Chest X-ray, PA view. Patient: 70 years old, sex M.
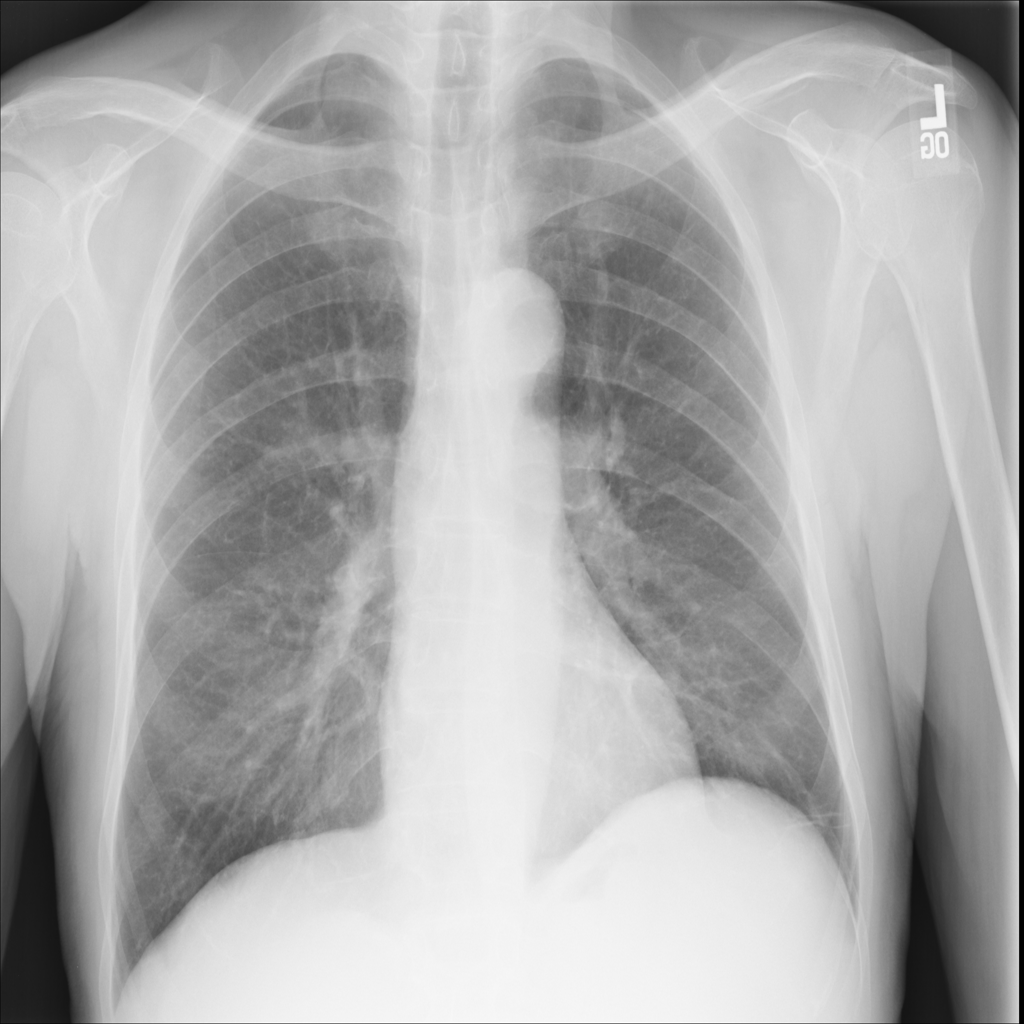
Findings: No Finding